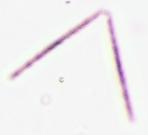
Label: Thalassionema